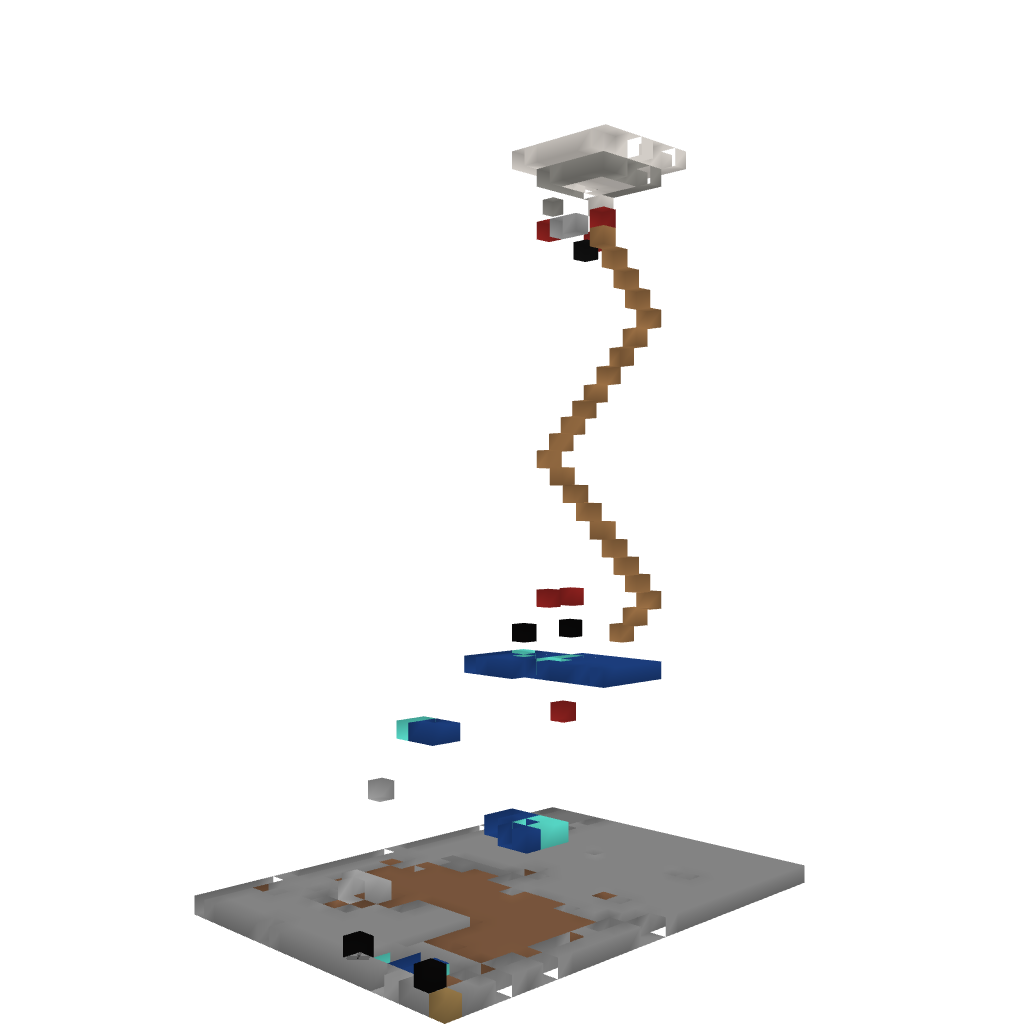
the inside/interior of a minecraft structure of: Tower of Quartz